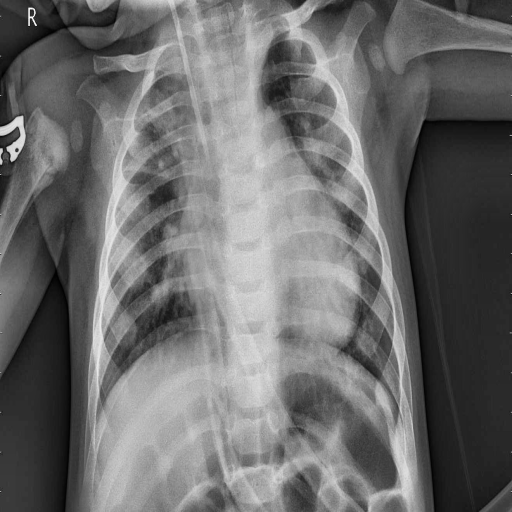
Finding: PNEUMONIA